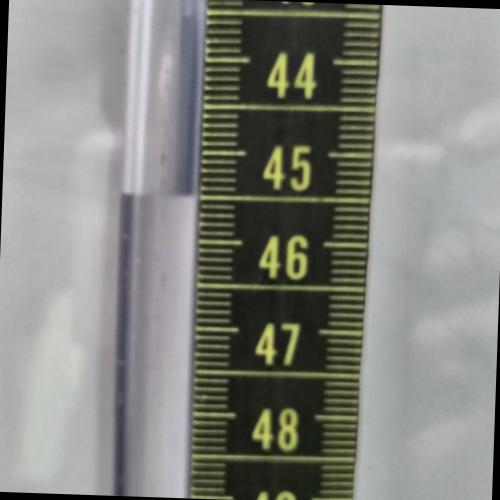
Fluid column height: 45.5 cm